Question: I have a custom control pictured below on the left. I would like to create another custom control that can dynamically add more or less of these controls to itself programmatically, and allow the user to scroll through them to see the "information" in each edit box. I want to make it generic enough that if I have to show information for x number of things, I could just programmatically "add" more of these controls to the custom control and scroll through them.

I would imagine that I should start with a 'Panel' control (Would this take care of scroll bars)?
How could I add/remove/keep track of the edit controls I'd like to display?
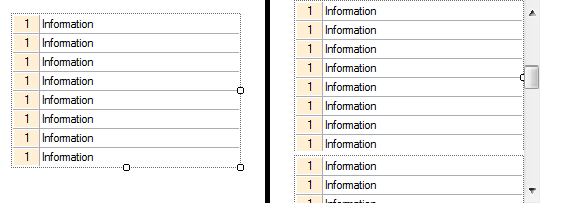
Answer: Use a 'Panel' control (as you guessed) and set its <URL>.
If your inner controls are some other 'UserControl' objects, keep a list of them in your outer UserControl, and add them dynamically at the bottom of the stack:
'''
var innerControl = new MyInnerUserControl();
innerControl.Top = _innerControls[_innerControls.Count-1].Bottom + 1;
_innerControls.Add(innerControl);
'''
But if you are drawing your content manually, you should set the <URL> property of the panel to the total size of your inner content.